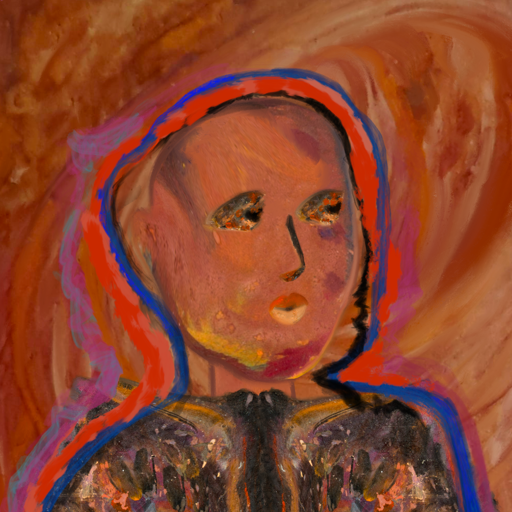
Background: Pious_Lady, Head And Neck Side: Mother_And_Son_Son, Face Side: Gypsy_Queen, Bust: Gypsy_Queen, Hair Side: Experience, Head Accessory: Blank, Second Necklace: Blank, Necklace: Blank, Baby: Blank